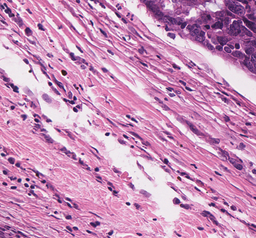
Tumor epithelial tissue: yes
Tumor-associated stroma tissue: yes
Normal tissue: no